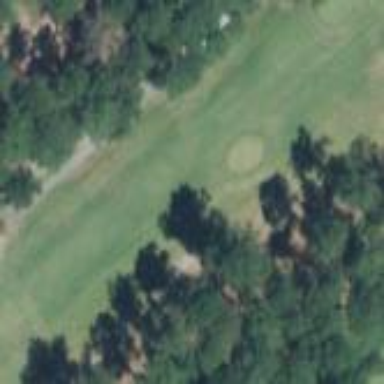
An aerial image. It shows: Rough area on grassy golf course.